Question: I'm new to the coding world. Was using VS code to learn Java without any issue up till now. But all of a sudden, it doesn't underline errors (Syntax or logical) any more. I tried googling for help, but couldn't resolve the matter.

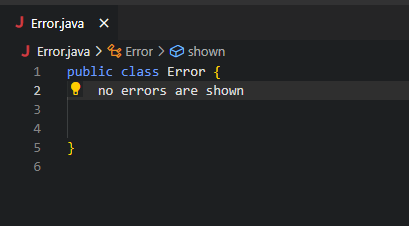
Answer: .
Update: The matter is resolved. Cleaned the workspace cache. Things are working like before.